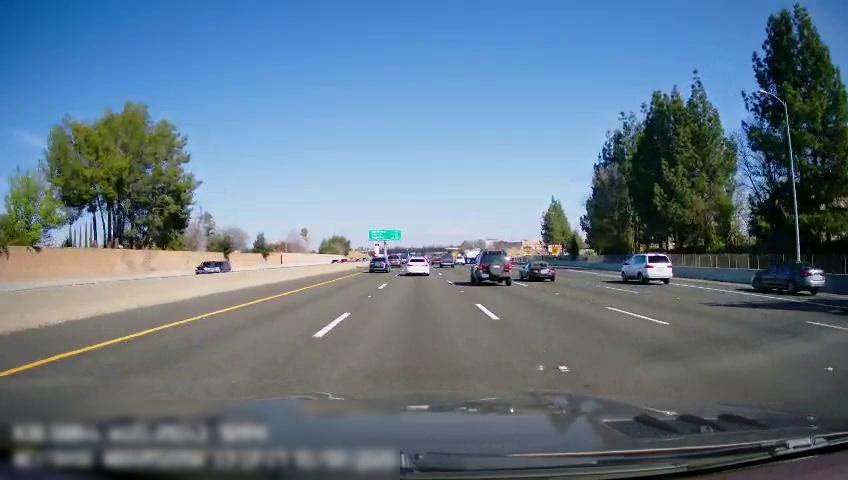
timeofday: Day
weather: Sunny
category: Vehicles | Car
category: Vehicles | Car
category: Drivable Space
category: Vehicles | Car
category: Vehicles | SUV
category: Vehicles | Truck
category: Vehicles | Car
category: Vehicles | Car
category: Vehicles | Truck
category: Vehicles | SUV
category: Vehicles | SUV
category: Vehicles | Car
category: Vehicles | Car
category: Lanes | Alternate Lane
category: Lanes | Alternate Lane
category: Lanes | Alternate Lane
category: Lanes | Alternate Lane
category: Lanes | Current Lane
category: Lanes | Current Lane
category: Lanes | Alternate Lane
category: Traffic | Signs
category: Traffic | Signs